Interaction volume radius: 5 \u00c5
Interaction volume height: 15 \u00c5
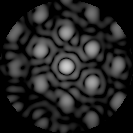
Disorder parameter: 0.1958